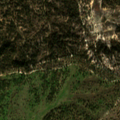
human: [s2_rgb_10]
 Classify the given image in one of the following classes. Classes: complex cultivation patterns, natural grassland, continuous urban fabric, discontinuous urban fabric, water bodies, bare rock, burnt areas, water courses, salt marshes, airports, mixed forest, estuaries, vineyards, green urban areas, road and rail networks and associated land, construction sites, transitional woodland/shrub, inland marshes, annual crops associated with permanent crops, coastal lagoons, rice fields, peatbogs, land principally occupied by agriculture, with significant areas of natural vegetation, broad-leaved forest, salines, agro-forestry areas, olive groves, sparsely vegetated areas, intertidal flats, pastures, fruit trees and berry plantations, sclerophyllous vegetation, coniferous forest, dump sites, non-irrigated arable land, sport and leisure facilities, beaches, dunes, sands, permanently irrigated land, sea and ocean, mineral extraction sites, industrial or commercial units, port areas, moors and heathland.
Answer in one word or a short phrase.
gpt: agro-forestry areas, broad-leaved forest, transitional woodland/shrub